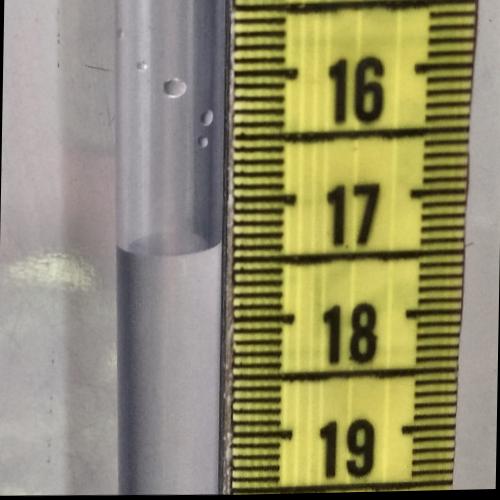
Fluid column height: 17.4 cm